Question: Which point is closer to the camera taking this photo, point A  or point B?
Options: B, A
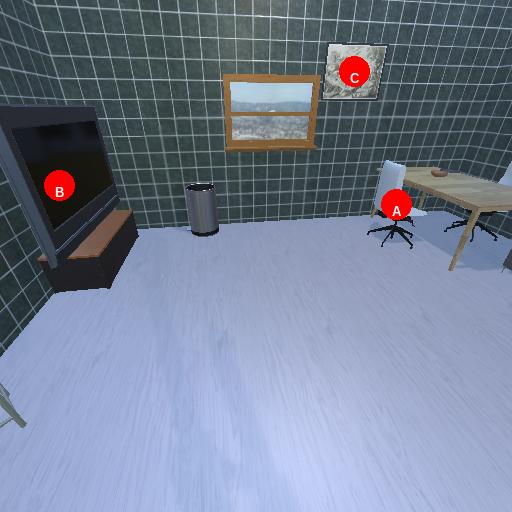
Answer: B